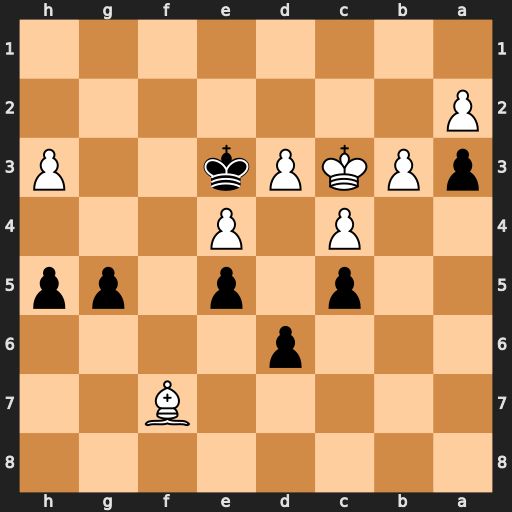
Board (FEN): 8/5B2/3p4/2p1p1pp/2P1P3/pPKPk2P/P7/8
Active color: b
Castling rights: -
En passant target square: -
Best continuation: g4 hxg4 h4